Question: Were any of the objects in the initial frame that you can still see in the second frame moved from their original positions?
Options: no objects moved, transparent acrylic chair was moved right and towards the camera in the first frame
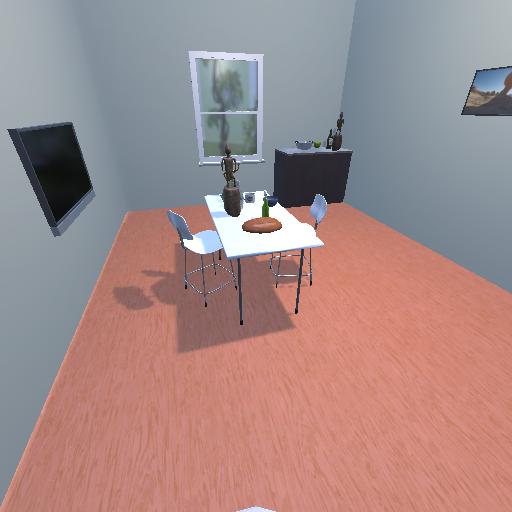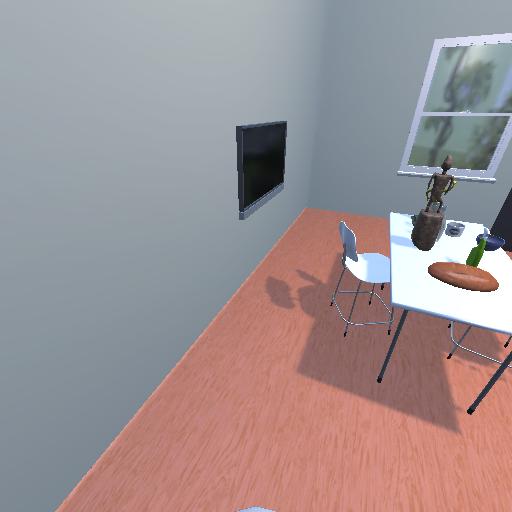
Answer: no objects moved